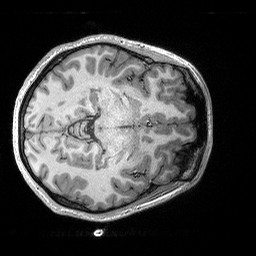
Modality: T1w
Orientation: axial
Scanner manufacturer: siemens
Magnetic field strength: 3 T
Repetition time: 2.3 s
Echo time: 0.00298 s